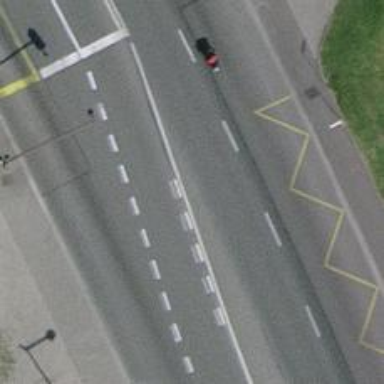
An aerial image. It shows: Road with traffic signals.